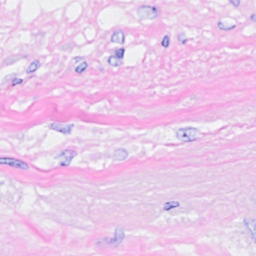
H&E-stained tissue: Breast